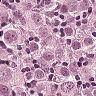
Metastatic tissue present: yes